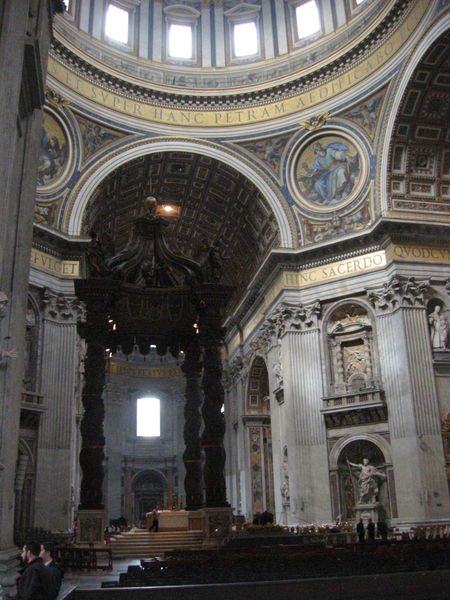
Titel: Petersdom in Rom (San Pietro)
Künstler: Donato Bramante
Standort: Rom, S. Pietro (EU - I - Latium)
Schlagwörter: blau, schatten, fenster, grau, holz, lampe, licht, marmor, raum, säulen, malerei, barock, innenraum, kirche, figur, gold, innen, kreis, bogen, italien, pilaster, kuppel, treppe, lanze, papst, inschrift, dom, altar, rom, photo, vatikan, gegenlicht, wendel, michelangelo, petersdom, tonnengewölbe, atrium, sälen, peter, bellini, paulus, sixtinische, kapele, mänke, sekstinische